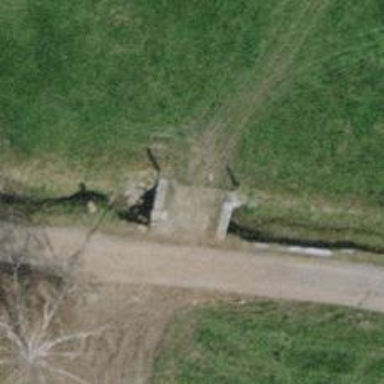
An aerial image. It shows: Track passing over compacted bridge with grade 2 tracktype.